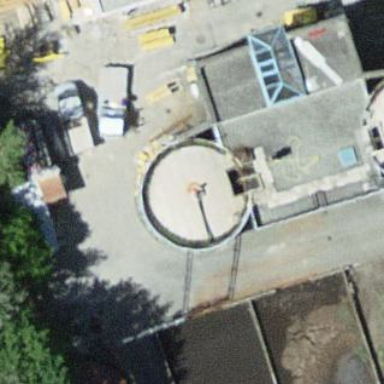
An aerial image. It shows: Storage tank building.